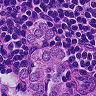
Metastatic tissue present: yes